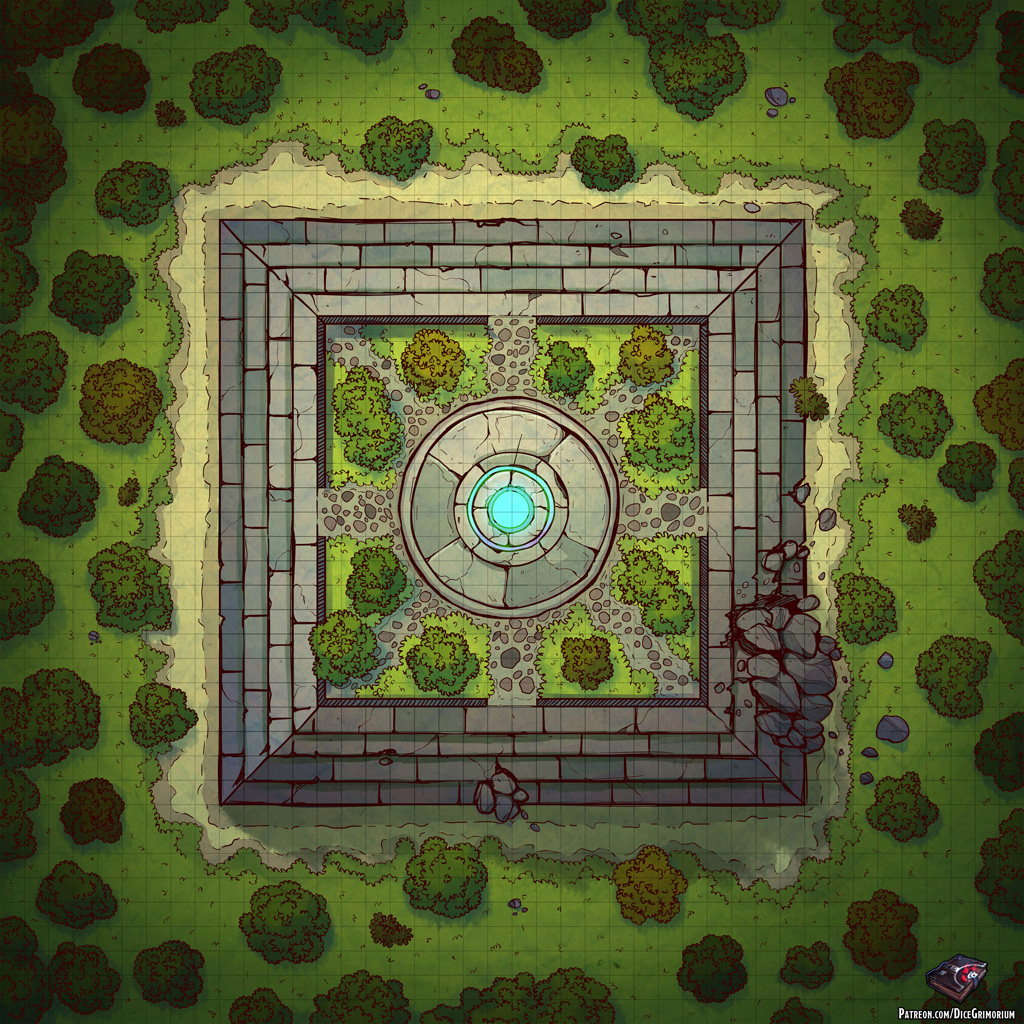
A D&D Grid Map stone square altar surrounded by forest with a circular statue with a glowing ring in the center (Altar Square Forest Glowing Magic Stone)